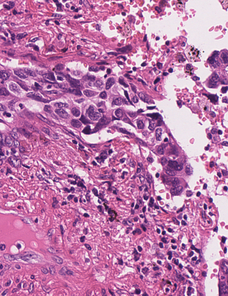
Tumor epithelial tissue: yes
Tumor-associated stroma tissue: yes
Normal tissue: no